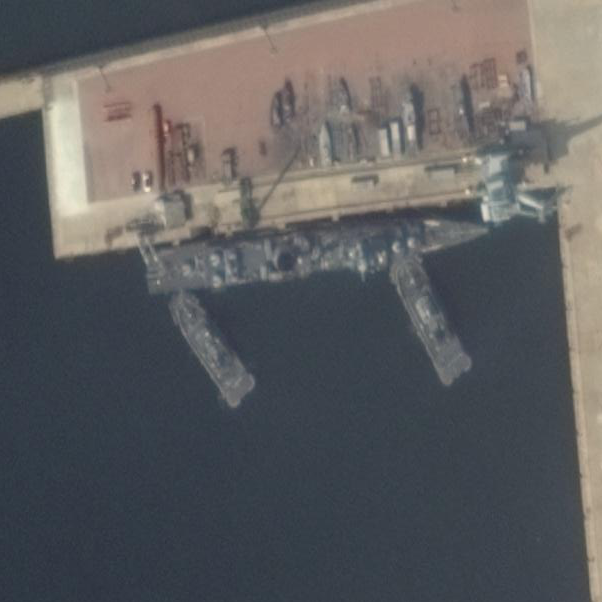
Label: cruiser